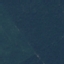
Land use / land cover: Forest